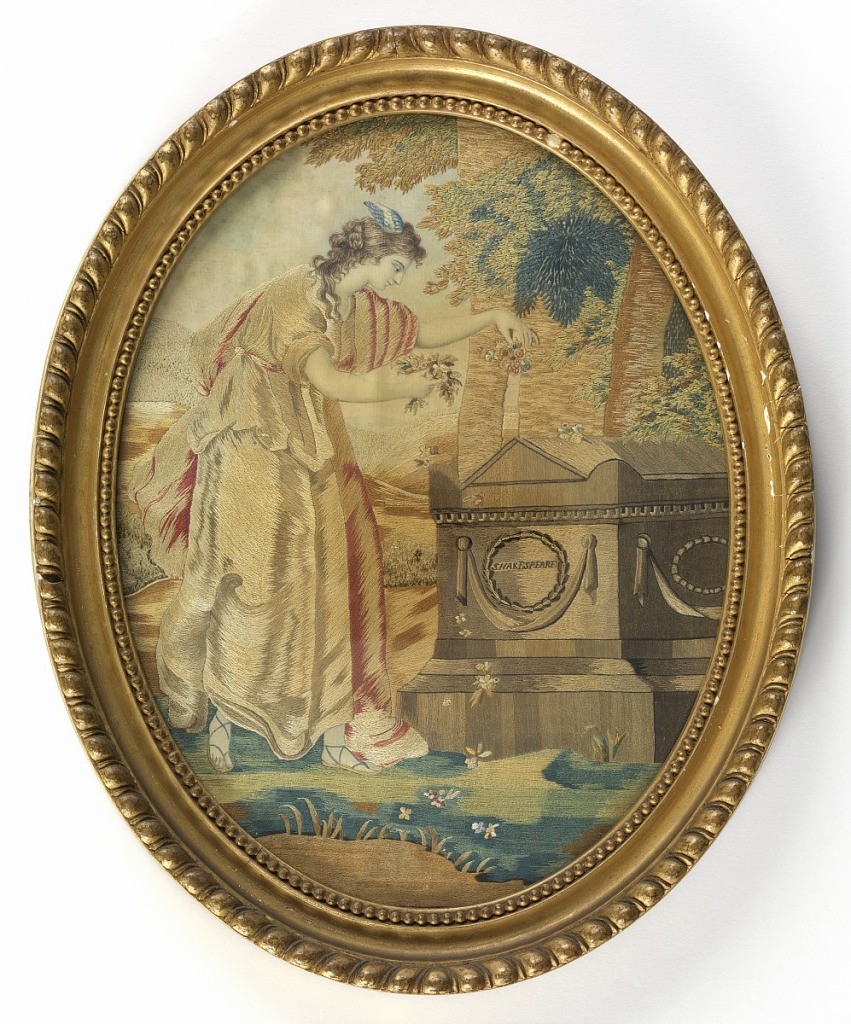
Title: Fame Adoring Shakespeare's Tomb
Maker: Angelica Kauffmann, Swiss, 1741–1807
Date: ca. 1800
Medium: silk embroidery on silk foundation, some painted details Technique: embroidered in satin, stem, speckling, knot, and detached chain stitches on plain weave foundation
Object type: Embroidered picture
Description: Oval embroidered silk picture showing a classically draped female figure with wings on her head, strewing flowers on the tomb of Shakespeare. After "Fame Adoring Shakespeare's Tomb," by Angelica Kaufmann. In a landscape with a grassy foreground, architectural element behind the tomb, trees overhead and sky with white clouds. Embroidered in colored silks except for the sky, wings, head, arms and feet, which are painted.